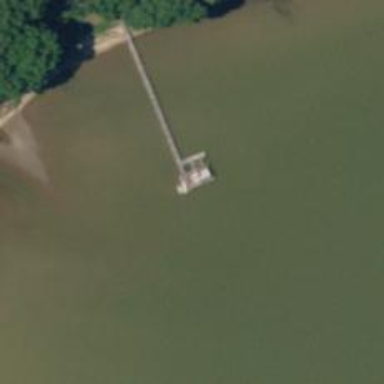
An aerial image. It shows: Man-made pier.